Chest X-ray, PA view. Patient: 35 years old, sex M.
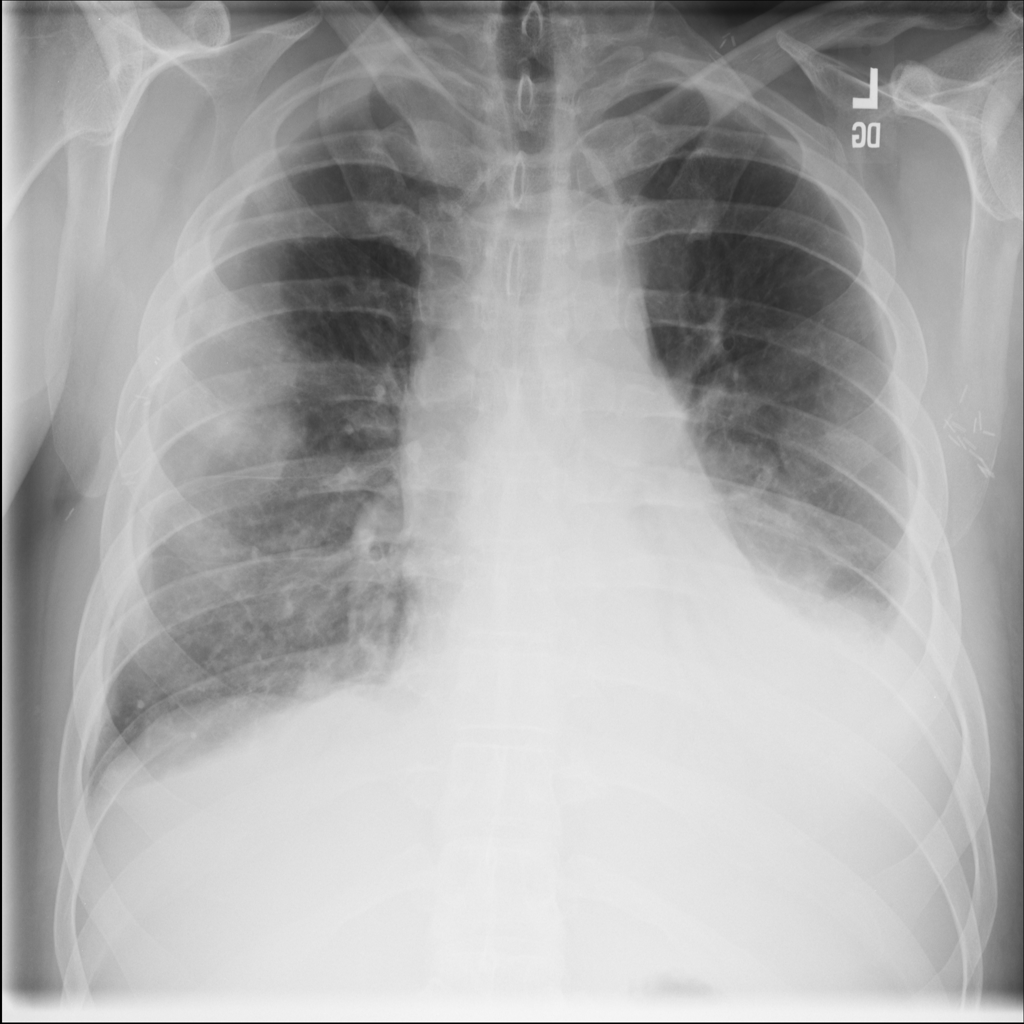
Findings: Effusion, Mass